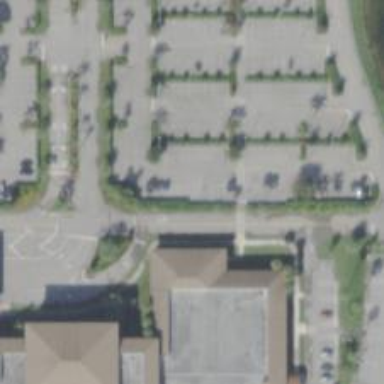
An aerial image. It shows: Parking space.